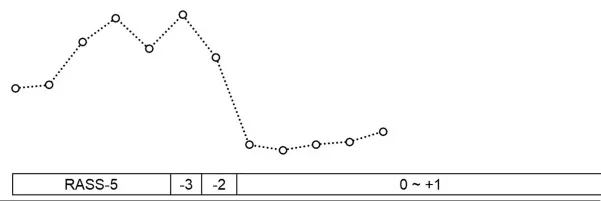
Timeline of the patient's respiratory management and rehabilitation programs. Data recorded in the management of the patient's pulmonary condition included the PaO2/FiO2 ratio and Sequential Organ Failure Assessment score. Indicated are the rehabilitation programs used between admission (day 1) and the day of regional hospital transfer (day 18). CMV, continuous mandatory ventilation; CPAP, continuous positive airway pressure; HNFC, high-flow nasal cannula; PCV, pressure-controlled ventilation; RASS, Richmond Agitation-Sedation Scale; ROM, range of motion.
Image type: chart (chart)